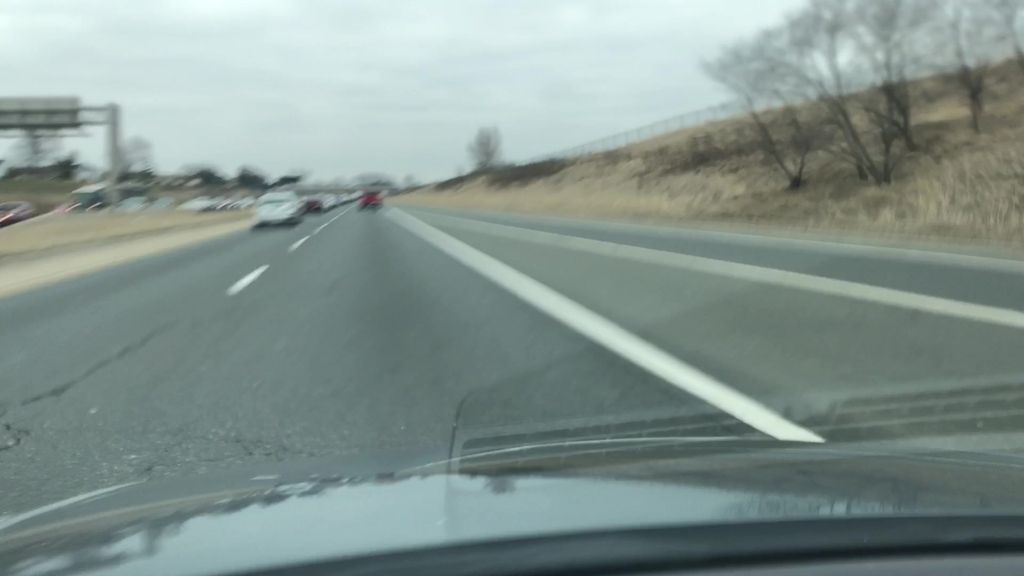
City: hamilton